Question: Find the area of the following quadrilateral, where all points are on integers. The result is rounded to 1 decimal place
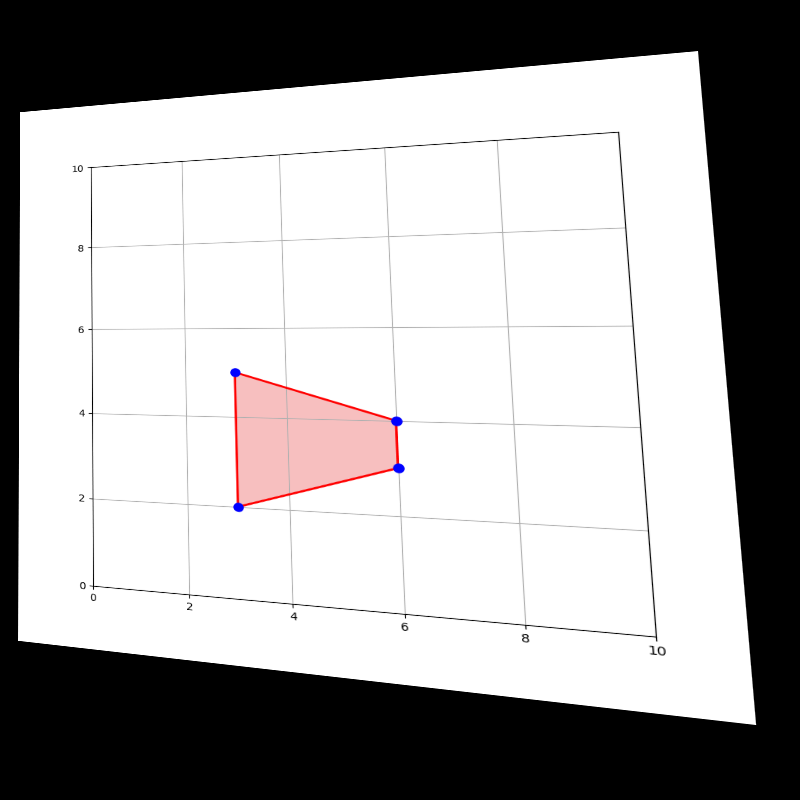
Answer: 6.0